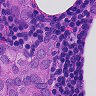
Metastatic tissue present: yes